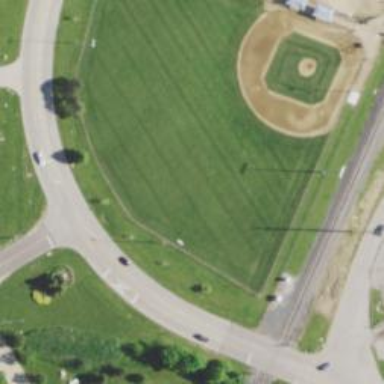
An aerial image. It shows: Baseball pitch for leisure land.